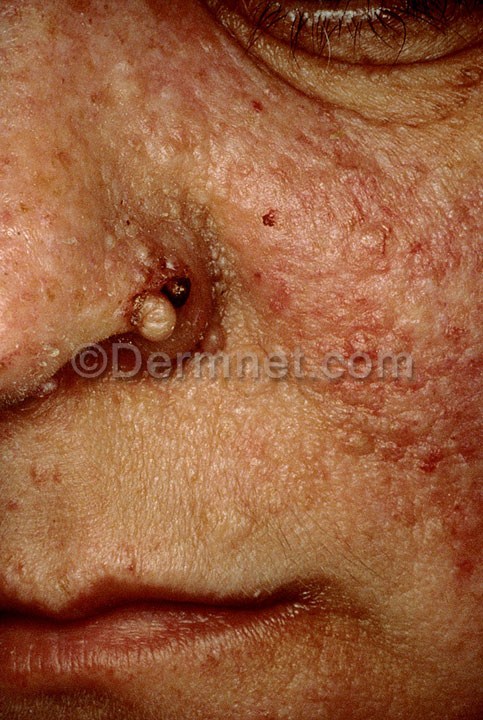
Disease: Systemic Disease